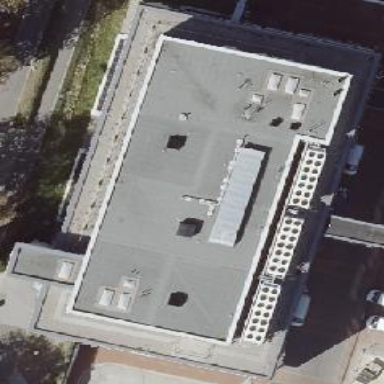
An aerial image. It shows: Hospital building with flat roof.